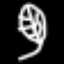
Label: leaf